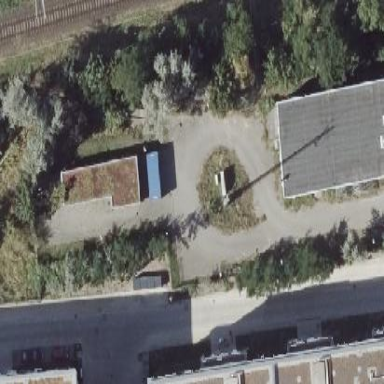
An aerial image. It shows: Outdoor power substation with fencing. The substation is for traction.